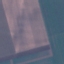
Land use / land cover class: AnnualCrop